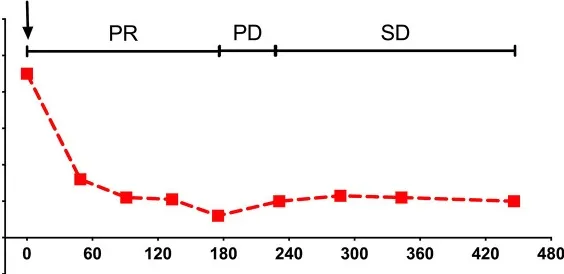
Saliva-based EFIRM for detection of p. L858R EGFR and p. E545K PIK3CA in Case 2. (A) The volume of metastatic tumor showed an obvious decrease after LAT and initiation with 80 mg osimertinib.
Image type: pathology (fish)